Interaction volume radius: 5 \u00c5
Interaction volume height: 20 \u00c5
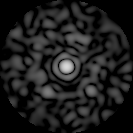
Disorder parameter: 0.8037